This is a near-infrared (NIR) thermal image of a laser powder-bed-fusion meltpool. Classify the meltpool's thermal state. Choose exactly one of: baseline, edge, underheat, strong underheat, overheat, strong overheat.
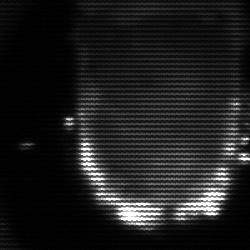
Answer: baseline